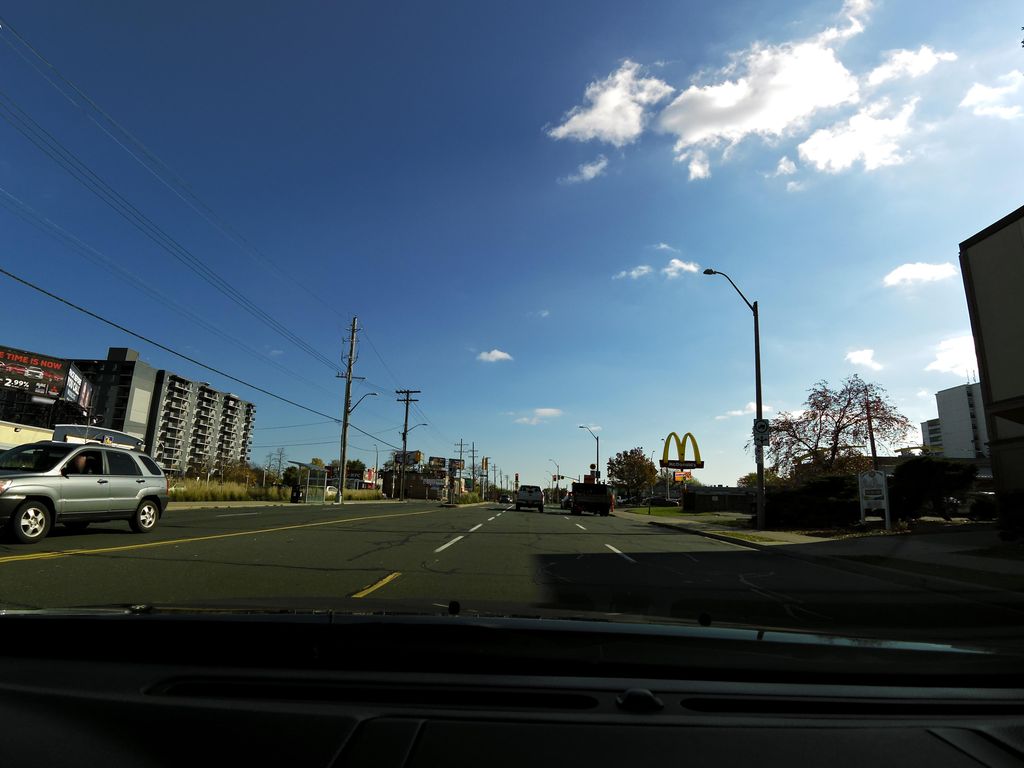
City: hamilton